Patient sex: M
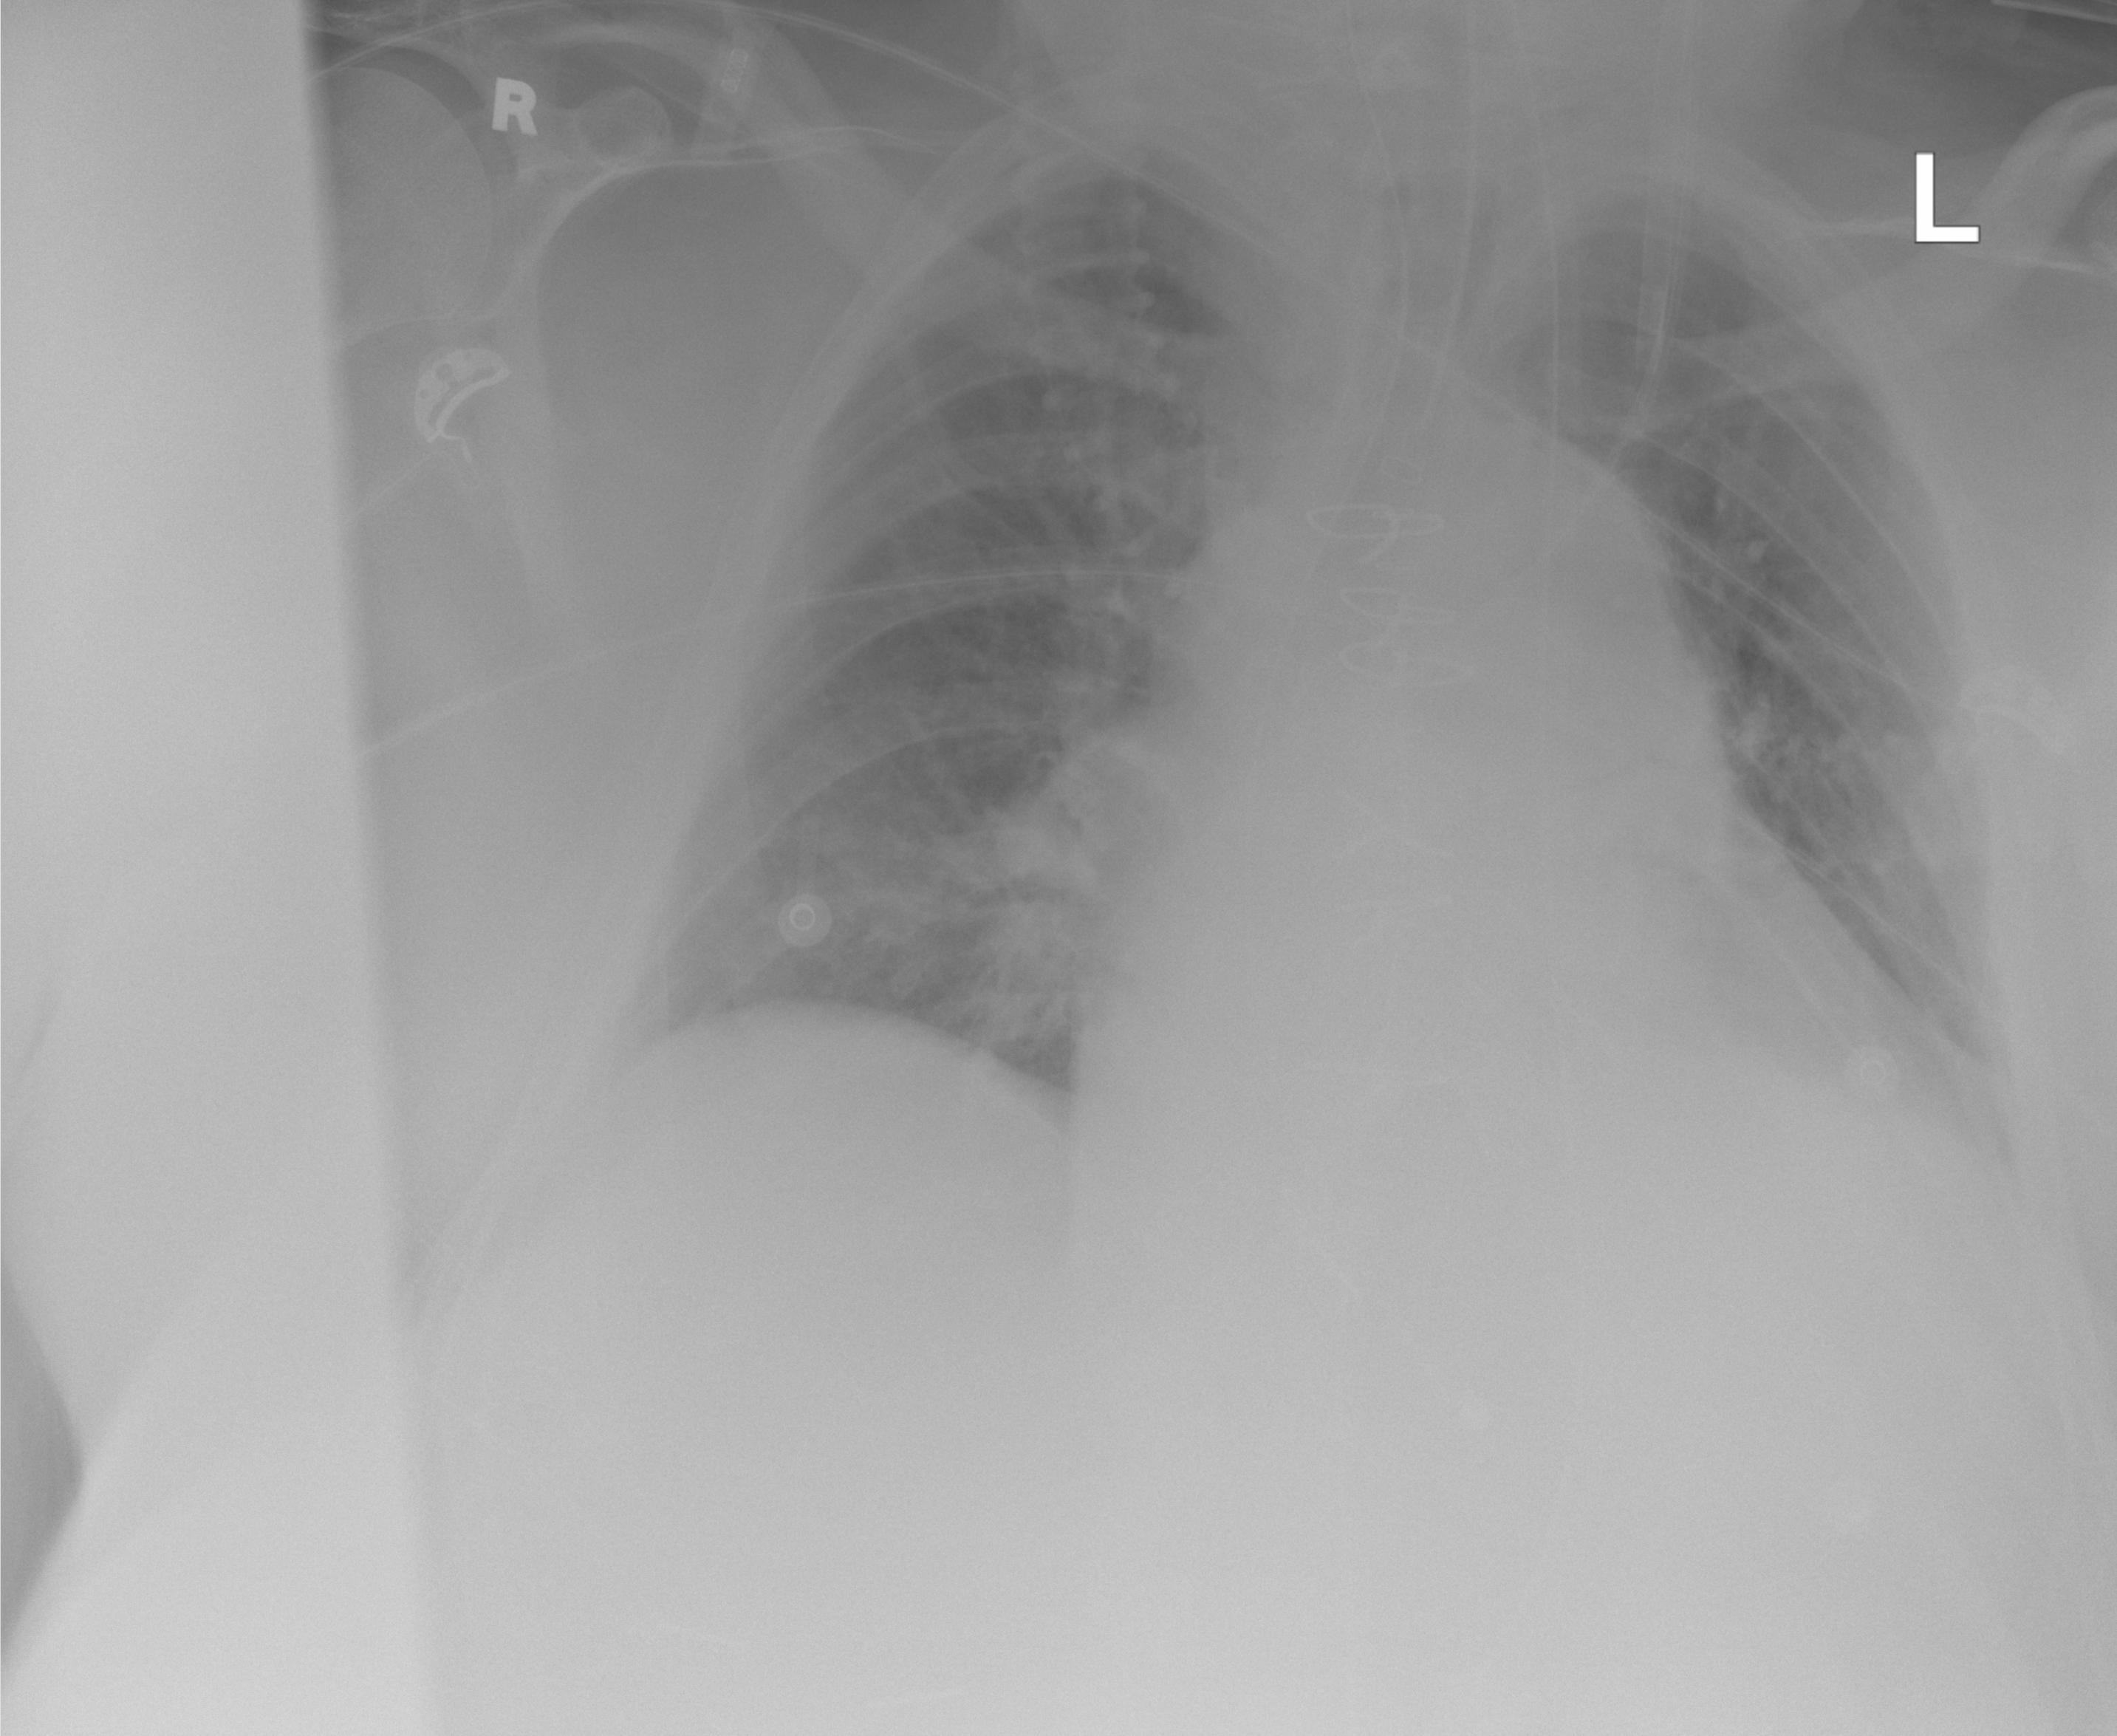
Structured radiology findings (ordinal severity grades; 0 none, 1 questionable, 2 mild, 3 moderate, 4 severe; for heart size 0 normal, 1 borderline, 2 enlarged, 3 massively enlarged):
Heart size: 2
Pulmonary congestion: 0
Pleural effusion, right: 0
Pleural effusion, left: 0
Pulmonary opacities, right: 2
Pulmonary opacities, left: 0
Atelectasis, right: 2
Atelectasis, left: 0